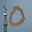
Label: 0